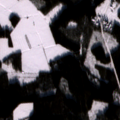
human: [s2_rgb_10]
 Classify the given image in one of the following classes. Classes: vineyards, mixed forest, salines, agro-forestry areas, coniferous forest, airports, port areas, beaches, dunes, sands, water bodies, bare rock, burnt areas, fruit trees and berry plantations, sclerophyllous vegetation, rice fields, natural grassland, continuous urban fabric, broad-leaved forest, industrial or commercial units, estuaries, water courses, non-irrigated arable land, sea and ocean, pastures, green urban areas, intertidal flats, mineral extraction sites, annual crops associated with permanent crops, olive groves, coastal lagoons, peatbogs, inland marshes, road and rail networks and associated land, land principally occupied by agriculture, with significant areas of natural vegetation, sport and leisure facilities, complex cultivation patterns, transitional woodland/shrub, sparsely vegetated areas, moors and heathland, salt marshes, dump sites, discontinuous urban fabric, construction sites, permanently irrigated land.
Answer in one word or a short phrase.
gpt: non-irrigated arable land, coniferous forest, mixed forest, transitional woodland/shrub